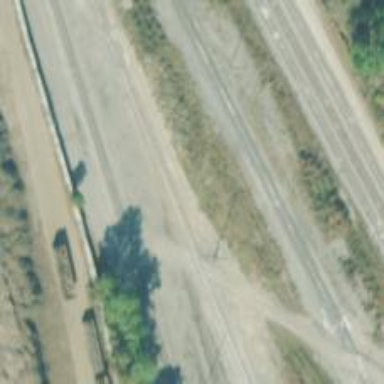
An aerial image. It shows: Railway level crossing.